Question: I recently started using Symfony2-Doctrine2. I'm not getting how to save data in <URL>.
For learning exercise:
- - - -
To quickly visualize, I've following structure:

I achieved above structure as per doctrine docs for <URL>
: How to save data using Symfony2 (I've proper routing/actions running, just need code to write in controller or better in repository). While saving data (say for manual) I want to save data in Item, Manual and ItemContect table but getting confused due to 'discr' field in database. I didn't find code for saving data in above structure. My Item class is as follow (Other classes have proper inverse as mentioned in doctrine docs):
'''
/**
* Article
*
* @ORM\Table(name="item")
* @ORM\Entity(repositoryClass="Test\LibraryBundle\Entity\ItemRepository")
* @ORM\InheritanceType("JOINED")
* @ORM\DiscriminatorColumn(name="discr", type="string")
* @ORM\DiscriminatorMap({"book" = "Book", "manual" = "Manual", "article" = "Article"})
*/
class Item
{
//...
/**
* For joining with ItemContent
*
* @ORM\OneToMany(targetEntity="ItemContent", mappedBy="item")
**/
private $itemContents;
public function __construct()
{
$this->itemContents = new ArrayCollection();
}
//...
}
'''
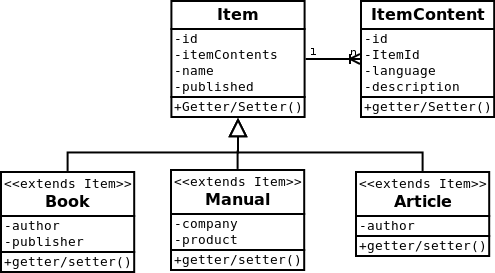
Answer: The discriminator field will be automatically filled by Doctrine
'''
$em = $this->getDoctrine()->getManager();
$item = new Manual(); // discr field = "manual"
$itemContent = new ItemContent();
$item->addItemContent($itemContent);
$itemContent->setItem($item);
$em->persist($item);
$em->persist($itemContent);
$em->flush();
'''
Is that the answer you're waiting ?